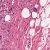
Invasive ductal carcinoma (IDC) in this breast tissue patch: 1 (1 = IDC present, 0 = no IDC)